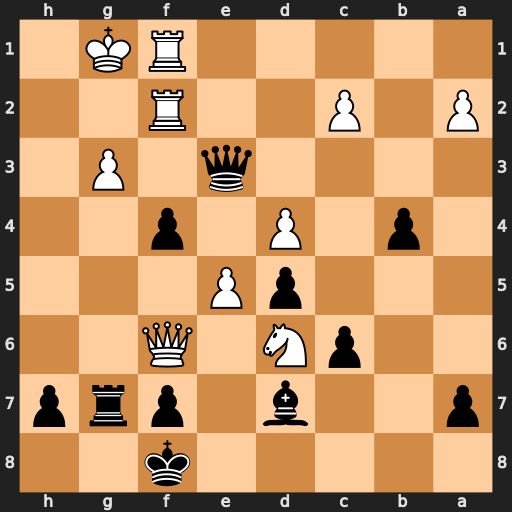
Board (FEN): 5k2/p2b1prp/2pN1Q2/3pP3/1p1P1p2/4q1P1/P1P2R2/5RK1
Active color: b
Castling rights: -
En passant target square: -
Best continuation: Qxg3+ Kh1 Qh3+ Rh2 Qxf1#